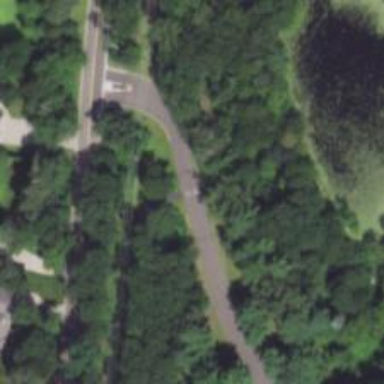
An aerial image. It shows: Marked crossing on asphalt cycleway crossing abandoned railway.